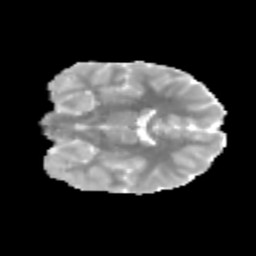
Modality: MD
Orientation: coronal
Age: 11
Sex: male
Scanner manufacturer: siemens
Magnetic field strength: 3 T
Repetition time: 3.8 s
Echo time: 0.07 s